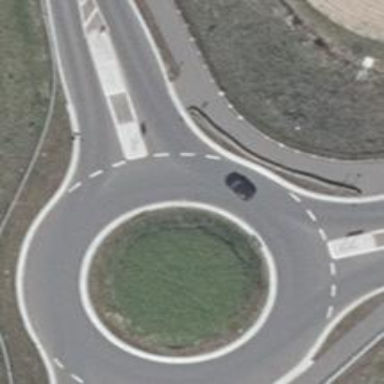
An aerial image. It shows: Secondary road with asphalt surface leading to roundabout junction.